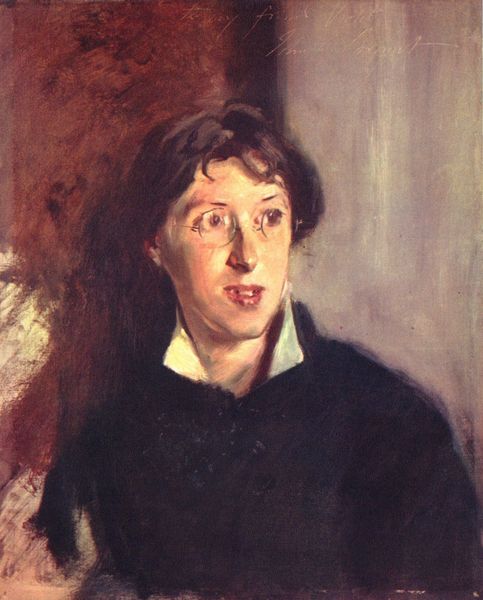
Titel: Porträt der Vernon Lee
Künstler: John Singer Sargent
Standort: London
Institution: Tate Gallery
Schlagwörter: blau, dunkel, gemälde, haut, mann, schatten, weiß, impressionismus, blume, braun, brust, frau, frisur, glas, grau, haar, hell, licht, mund, nase, pastell, schwarz, skizze, stirn, zimmer, blick, dame, rot, alt, jacke, jung, wand, arm, augen, gesicht, inkarnat, kragen, mensch, bild, bildnis, hals, portrait, porträt, vorhang, öl, spiegelung, haare, mantel, theater, brustbild, frontal, lippe, lippen, rund, wangen, ecke, creme, loge, realistisch, dichter, schmal, brauen, büste, glanz, mimik, junge, seitenlicht, offen, knabe, künstler, brille, hell-dunkel, schrecken, selbstbildnis, stehkragen, ehefrau, unvollendet, nickelbrille, kerzenlicht, zähne, portät, gespannt, unkel, reflex, schüler, erstaunt, pullover, neugierig, gebildet, zahn, augenblick, rote lippen, schreck, skizzenhaft, rundbrille, erschrocken, frua, interessiert, klug, zahnlücke, hare, aubergine, kanbe, roter mund, gfvbs, kurzsichtigkeit, sdyfvb, syvb, realitisch, jhell, erstuant, interlektuelle, uabergine